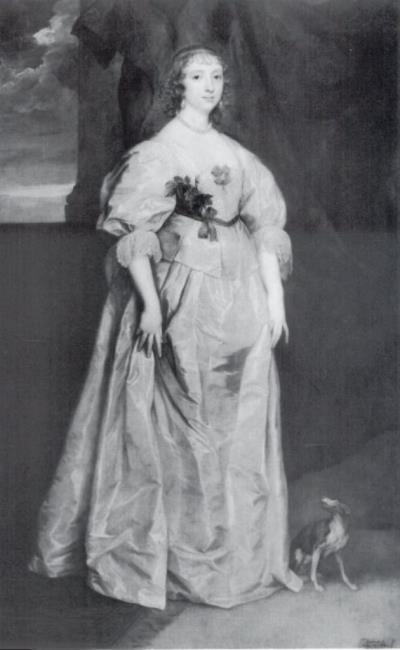
Title: Portret van Anne Carr, Lady Russell, Countess of Bedford (1615-1684)
Artist: Anthony van Dyck
Earliest date: 1636
Latest date: 1637
Genre: painting
Keywords: woman's portrait, full-length portrait, head to the right, body facing right, standing (position), facing front, pendant earring, pearl necklace, low neckline, corsage (clothing accessory), bow (on clothing), lap dog, curtain/drapery background, background view of landscape